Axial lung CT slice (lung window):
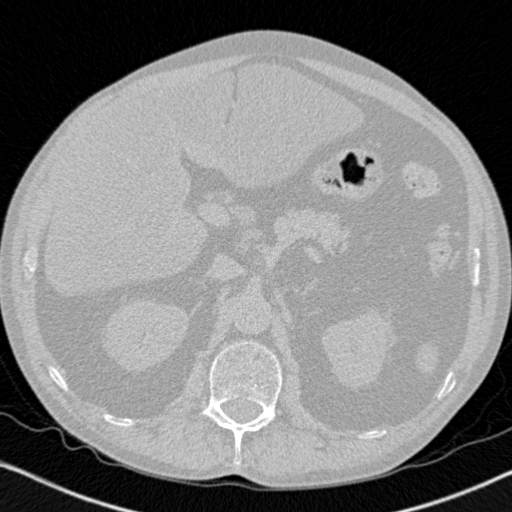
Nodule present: no